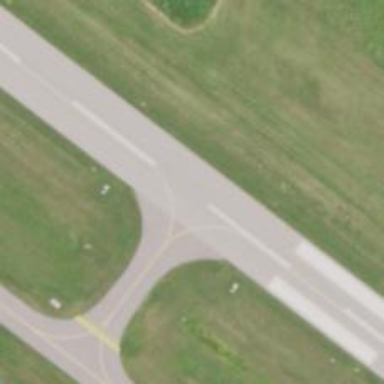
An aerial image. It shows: View of taxiway at the airport.